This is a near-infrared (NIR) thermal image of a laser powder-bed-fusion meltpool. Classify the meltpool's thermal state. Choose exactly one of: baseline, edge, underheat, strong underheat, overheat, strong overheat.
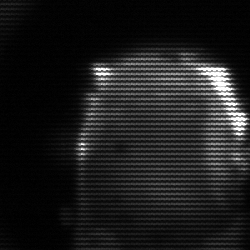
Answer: baseline